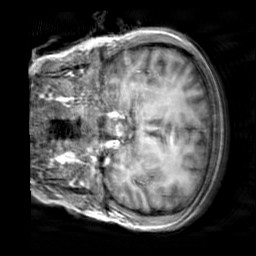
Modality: T1w
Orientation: coronal
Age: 20
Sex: female
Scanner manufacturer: siemens
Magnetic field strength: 3 T
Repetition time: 2.3 s
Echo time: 0.00303 s